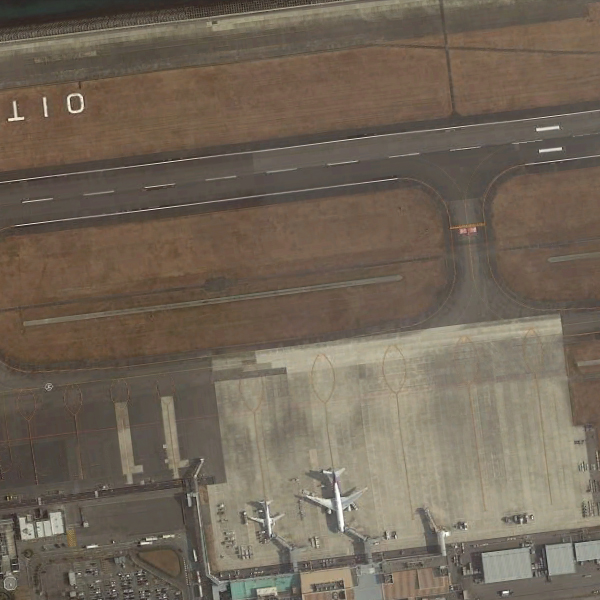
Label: Airport